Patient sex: M
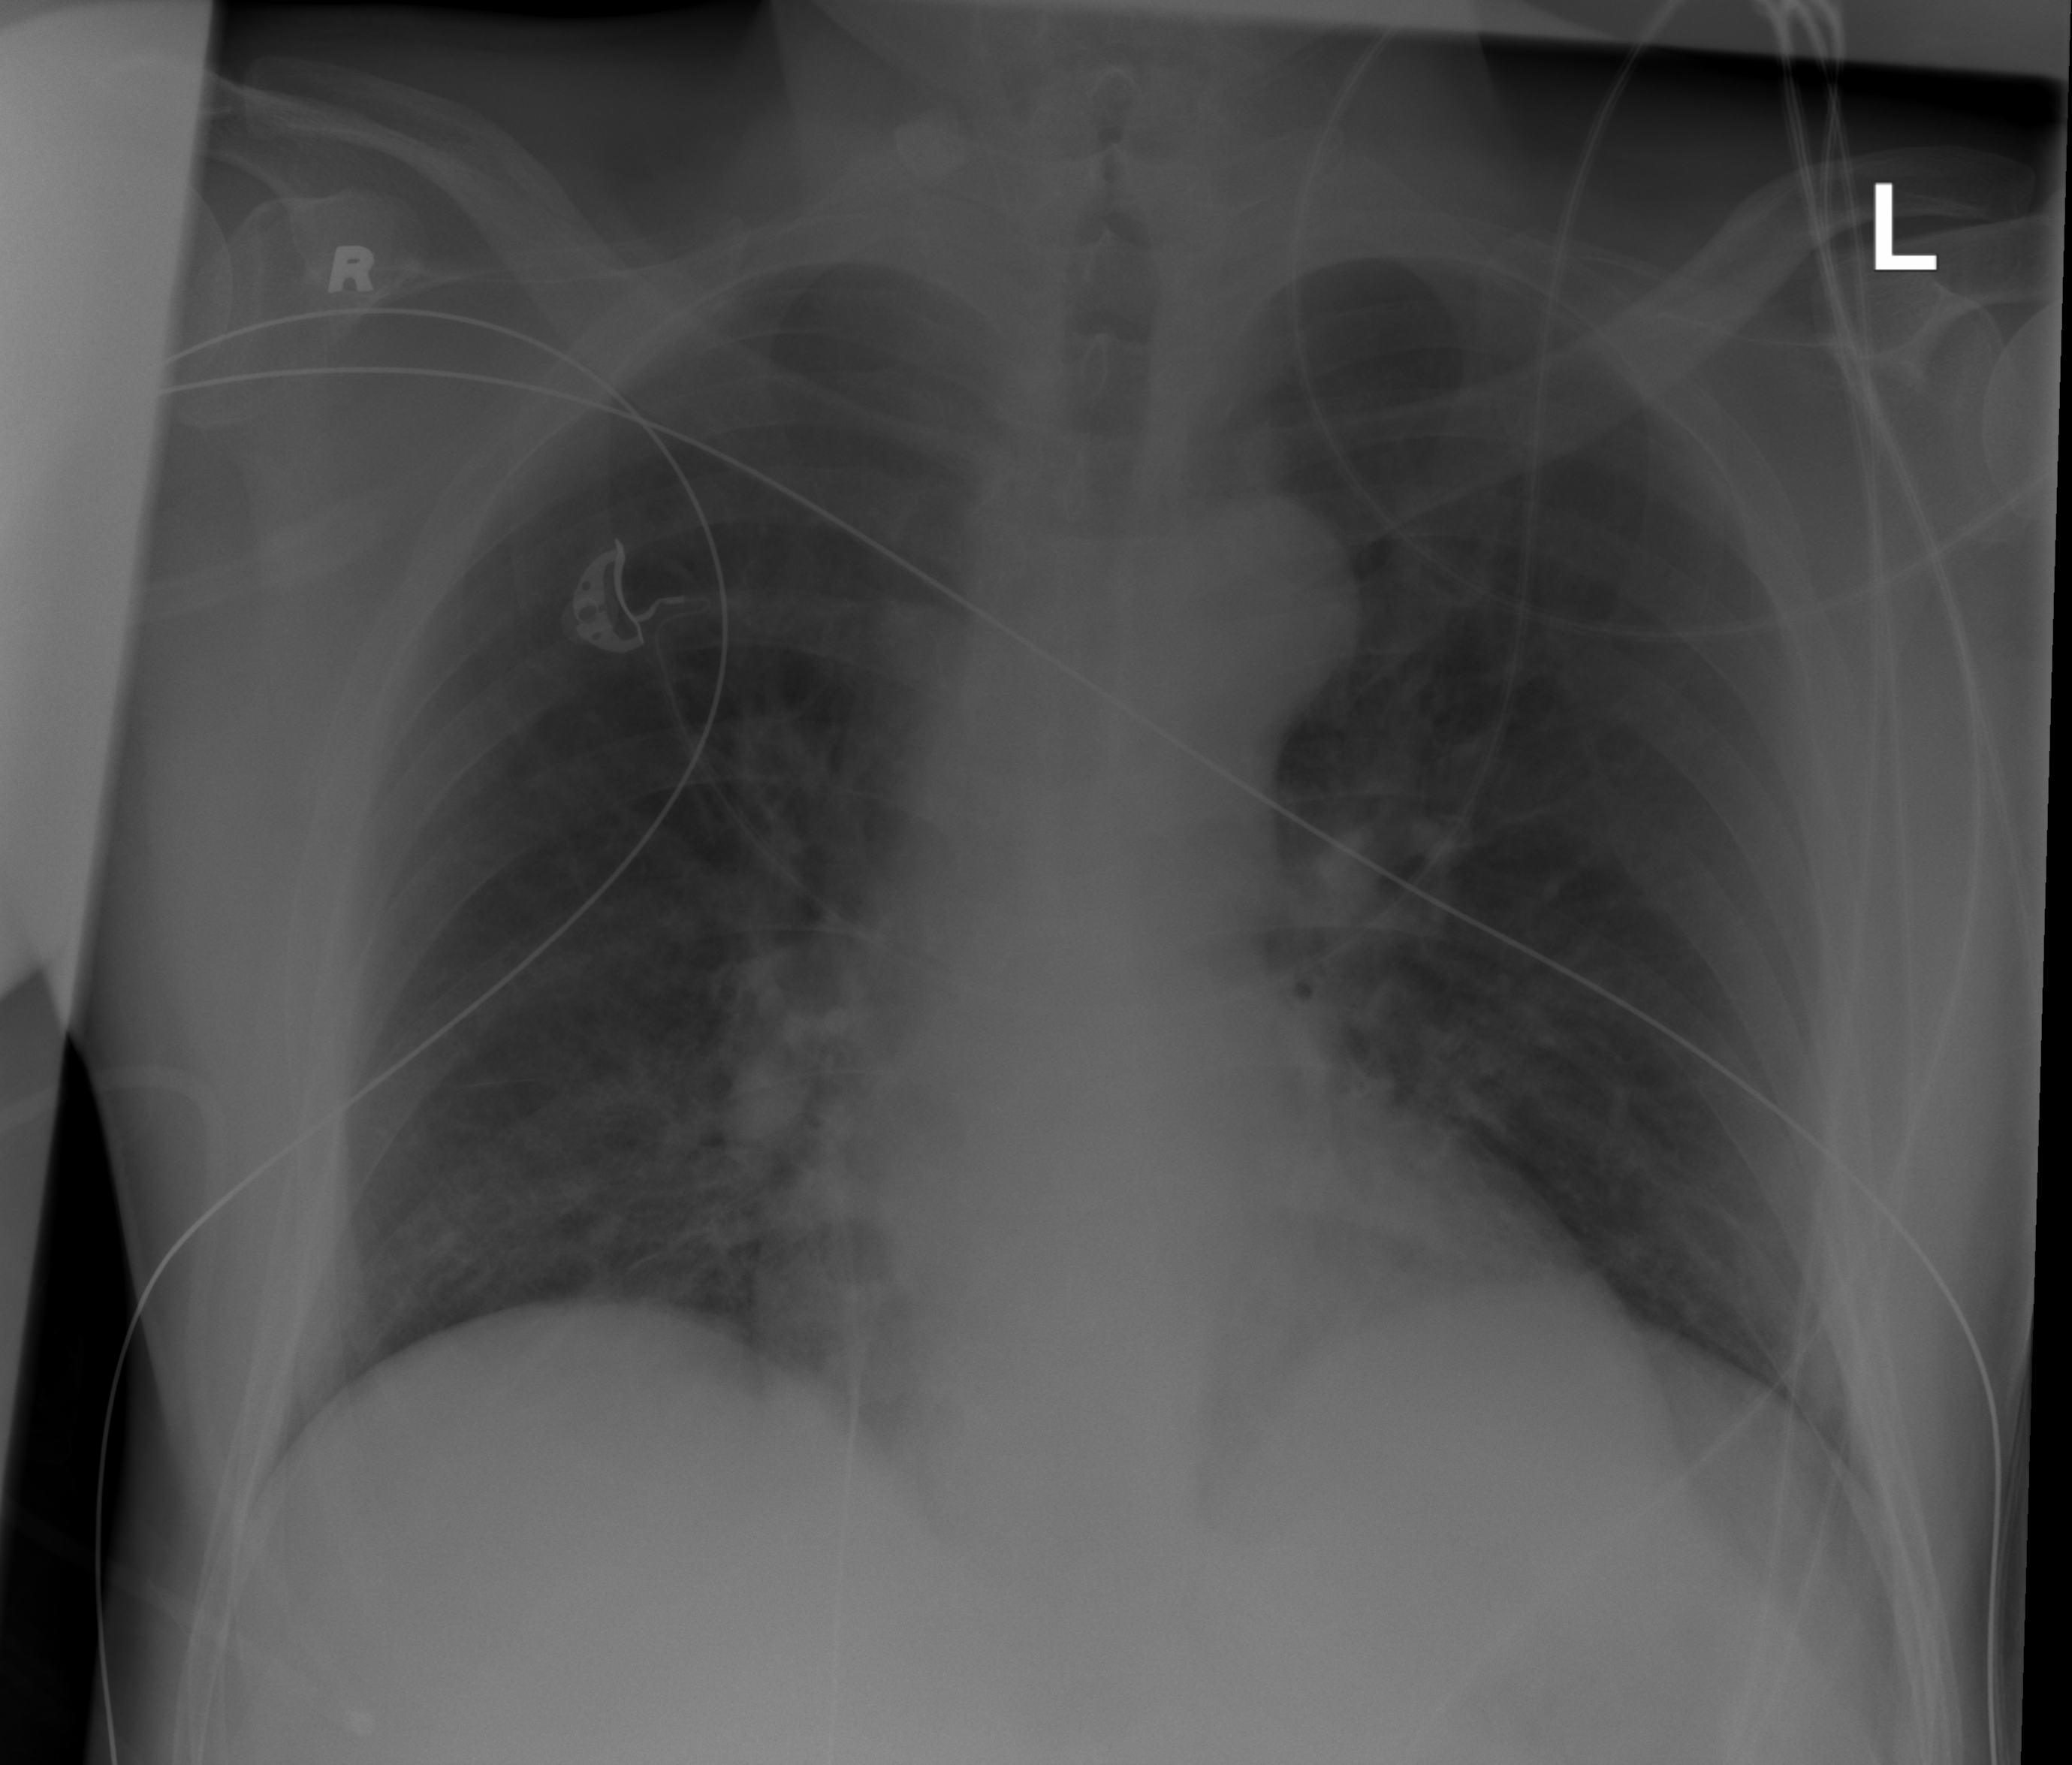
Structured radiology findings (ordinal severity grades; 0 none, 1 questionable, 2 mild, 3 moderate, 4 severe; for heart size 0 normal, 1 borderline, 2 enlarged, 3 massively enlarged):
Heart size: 0
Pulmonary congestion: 2
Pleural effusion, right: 0
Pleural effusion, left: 0
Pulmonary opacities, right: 1
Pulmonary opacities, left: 0
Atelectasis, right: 2
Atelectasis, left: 0